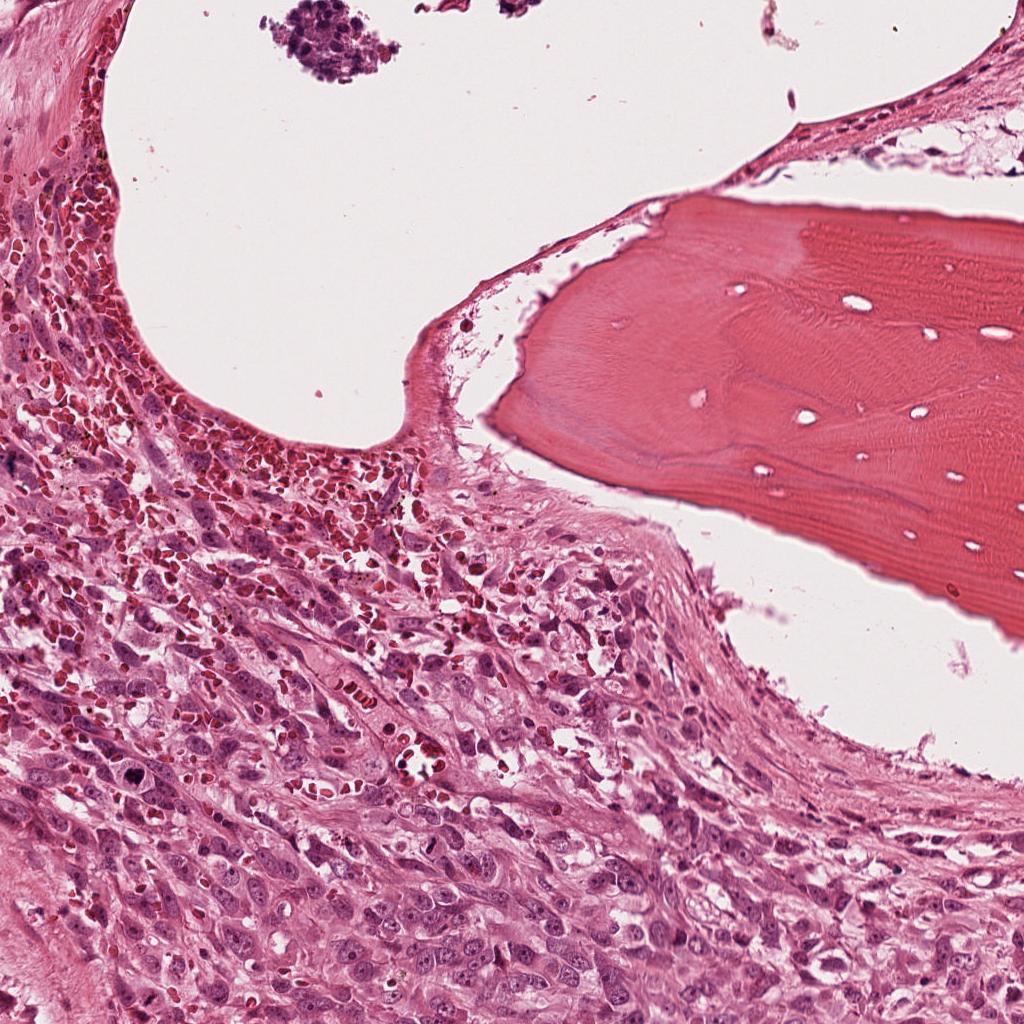
Label: Viable